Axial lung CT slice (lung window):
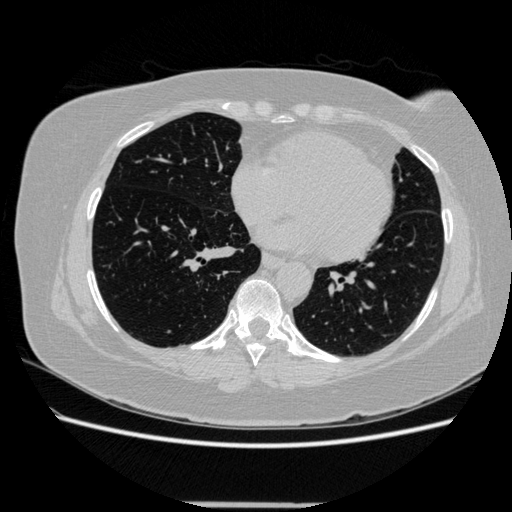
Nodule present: no